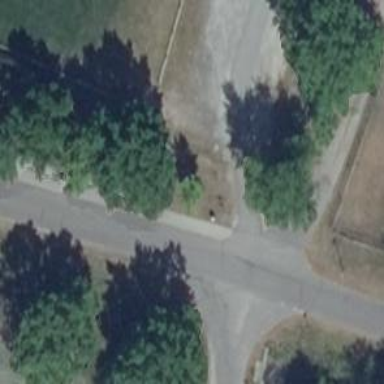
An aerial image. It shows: Gravel parking aisle that serves as service road.